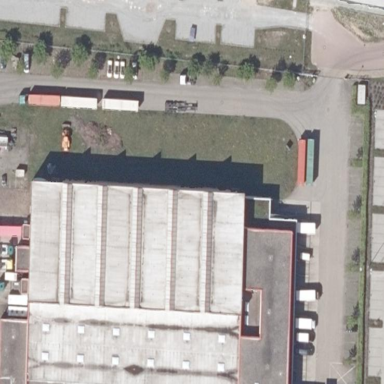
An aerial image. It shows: Industrial area with warehouses.